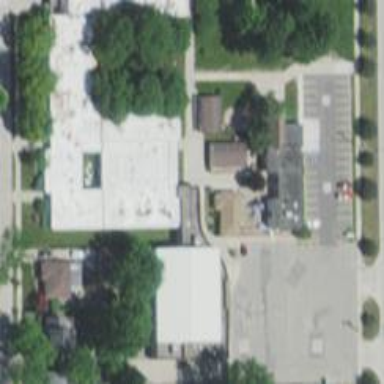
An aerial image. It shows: School.